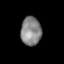
Tissue: lung
Cell type: T cells
Senescence score: 0.2389
Nuclear area (px): 576
Mean DAPI intensity: 133.243